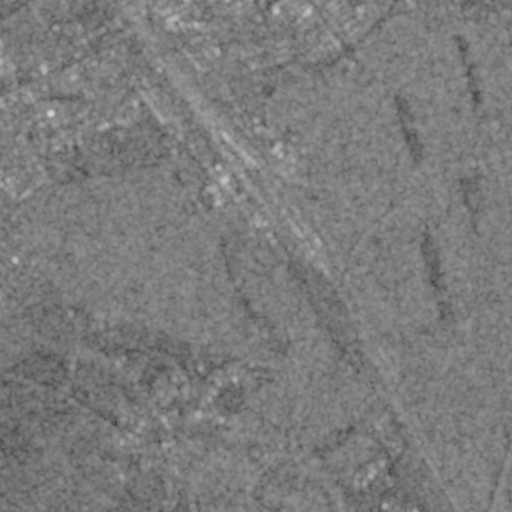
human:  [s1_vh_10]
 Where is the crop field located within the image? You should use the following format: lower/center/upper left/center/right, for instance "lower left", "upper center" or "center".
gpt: The crop field is located in the upper left of the image.
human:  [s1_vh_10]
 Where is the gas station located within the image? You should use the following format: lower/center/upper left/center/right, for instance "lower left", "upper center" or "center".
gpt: The gas station is located in the upper left of the image.
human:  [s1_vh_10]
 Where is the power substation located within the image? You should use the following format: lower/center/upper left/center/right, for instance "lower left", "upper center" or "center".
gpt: The power substation is located in the upper center of the image.
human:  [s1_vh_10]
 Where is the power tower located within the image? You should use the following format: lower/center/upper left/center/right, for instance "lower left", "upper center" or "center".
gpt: The power tower is located in the lower right of the image.
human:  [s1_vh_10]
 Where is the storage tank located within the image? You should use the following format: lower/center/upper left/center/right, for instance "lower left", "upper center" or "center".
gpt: The storage tank is located in the center of the image.
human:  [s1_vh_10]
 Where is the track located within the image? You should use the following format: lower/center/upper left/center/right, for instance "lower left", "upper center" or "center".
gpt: The track is located in the center left of the image.
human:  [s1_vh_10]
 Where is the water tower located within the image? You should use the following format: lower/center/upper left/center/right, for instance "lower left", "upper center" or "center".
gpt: The water tower is located in the upper left of the image.
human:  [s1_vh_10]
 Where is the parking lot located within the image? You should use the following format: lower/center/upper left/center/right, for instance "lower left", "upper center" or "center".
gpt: There is no parking lot in the image.

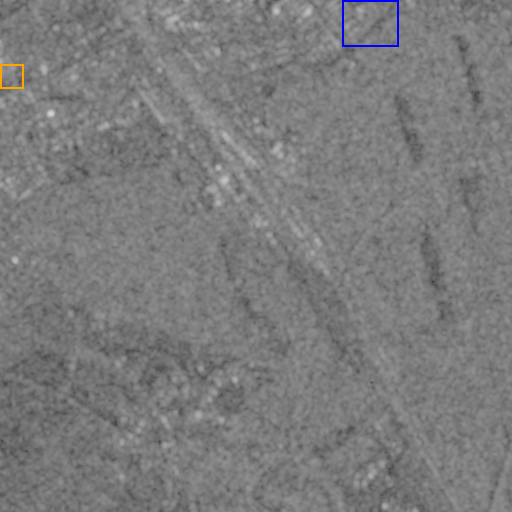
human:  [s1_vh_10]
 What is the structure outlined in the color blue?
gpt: The structure outlined in blue is a park.
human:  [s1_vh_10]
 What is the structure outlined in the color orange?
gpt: The structure outlined in orange is a parking lot.
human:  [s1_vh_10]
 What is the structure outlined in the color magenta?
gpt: There is no magenta outline.